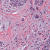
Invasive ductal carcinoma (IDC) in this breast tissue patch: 1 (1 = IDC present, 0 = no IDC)